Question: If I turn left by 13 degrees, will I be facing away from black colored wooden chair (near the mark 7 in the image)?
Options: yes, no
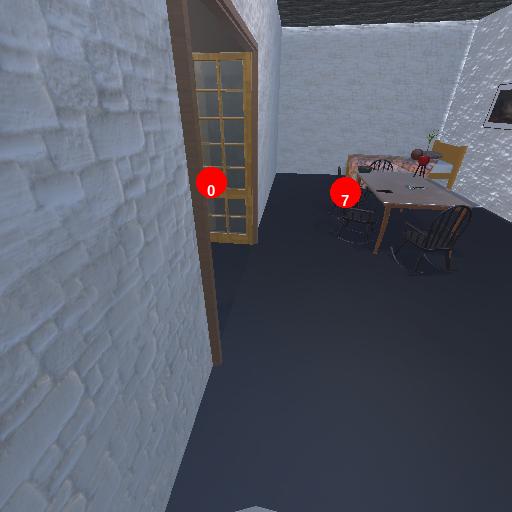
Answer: yes